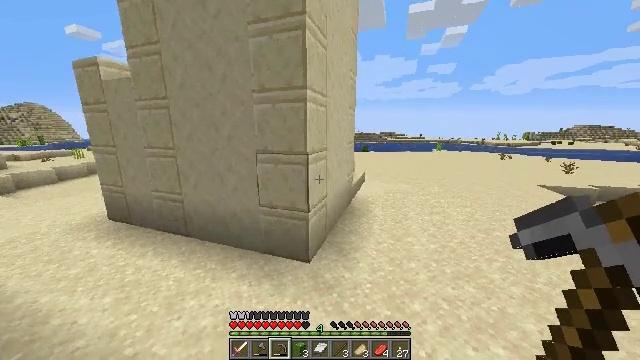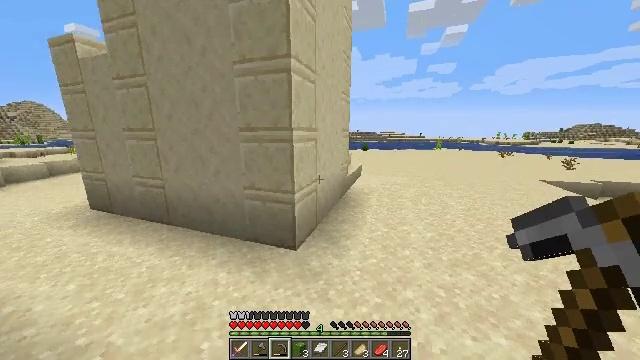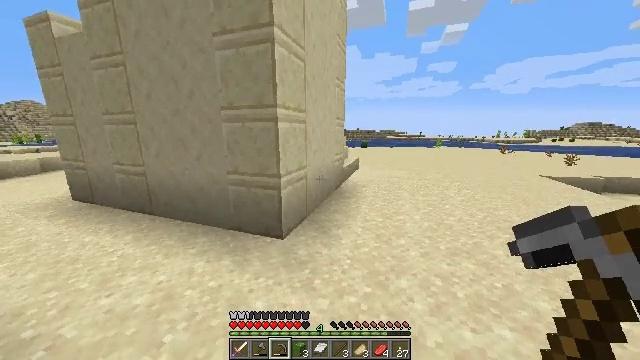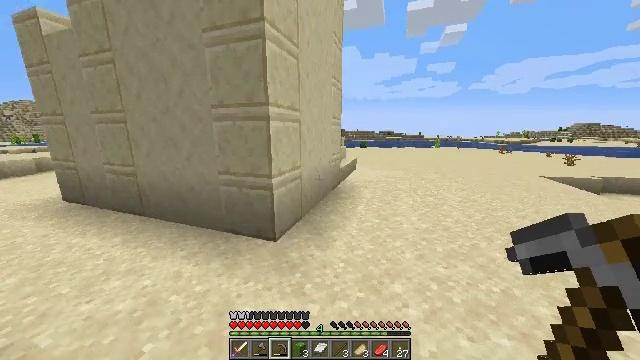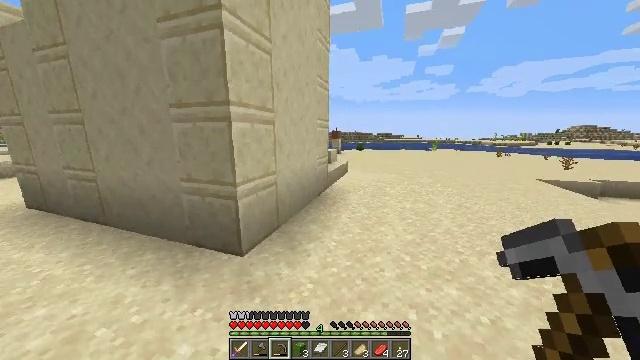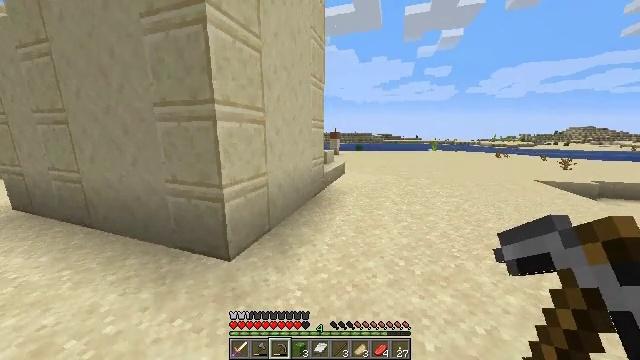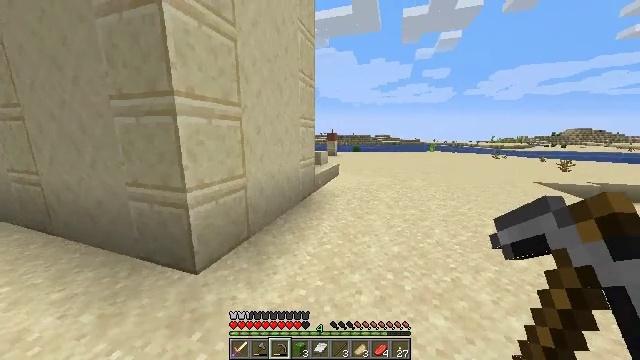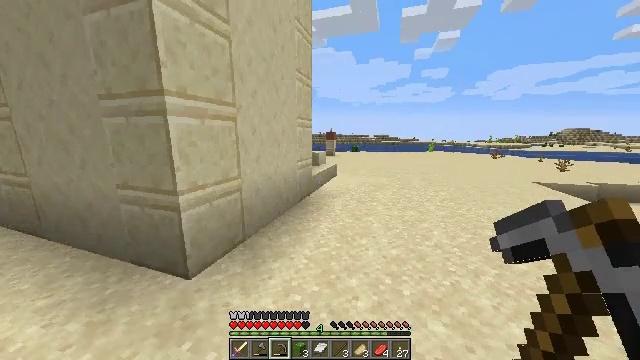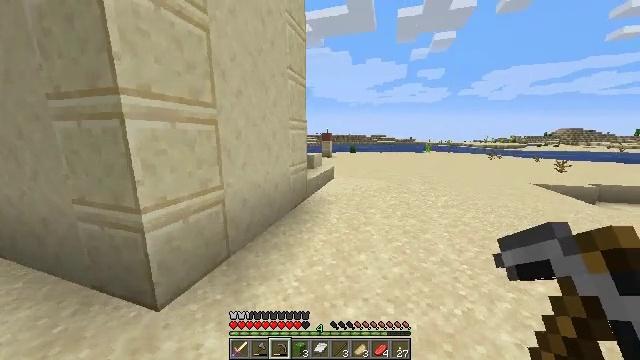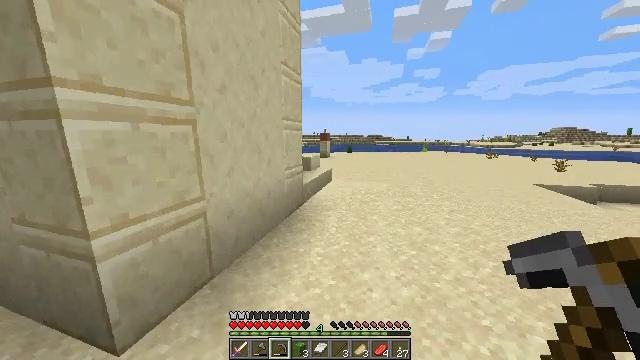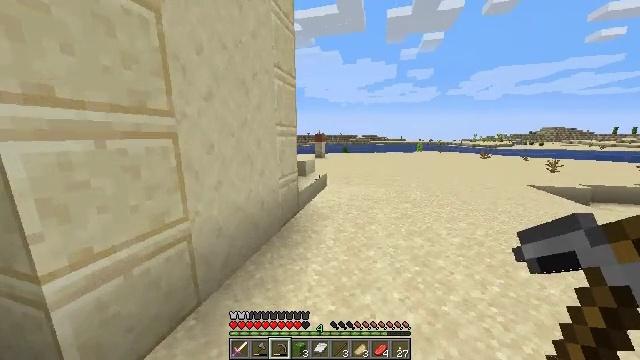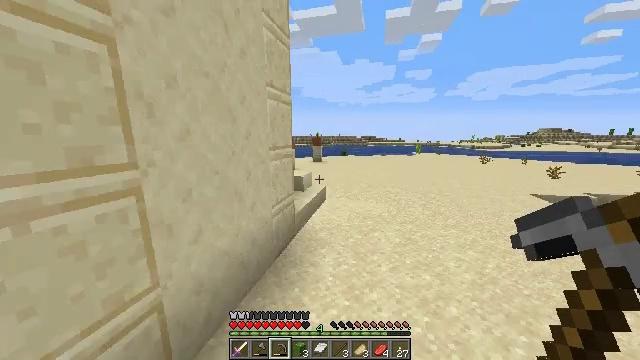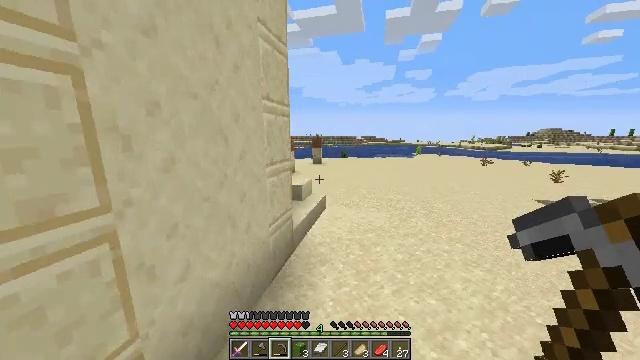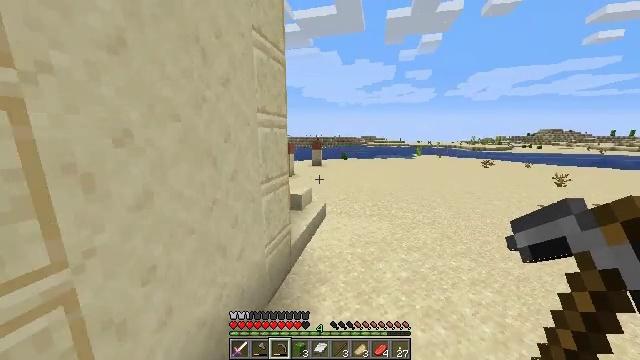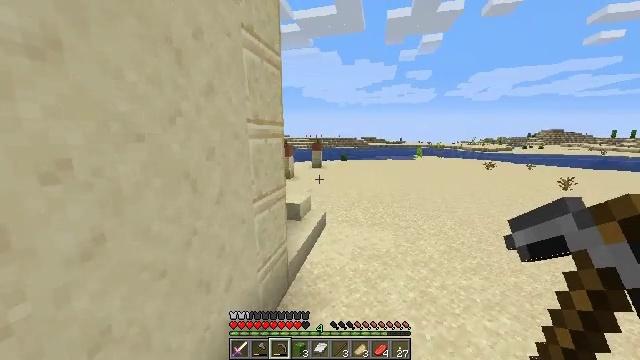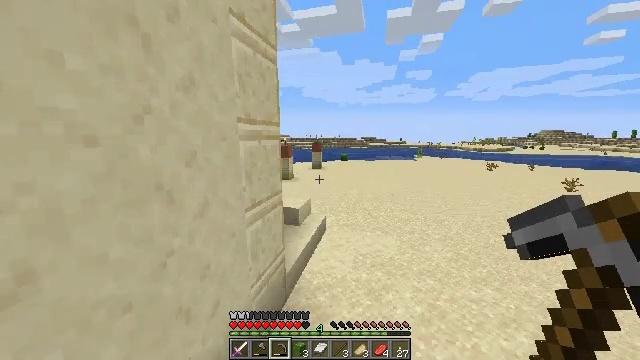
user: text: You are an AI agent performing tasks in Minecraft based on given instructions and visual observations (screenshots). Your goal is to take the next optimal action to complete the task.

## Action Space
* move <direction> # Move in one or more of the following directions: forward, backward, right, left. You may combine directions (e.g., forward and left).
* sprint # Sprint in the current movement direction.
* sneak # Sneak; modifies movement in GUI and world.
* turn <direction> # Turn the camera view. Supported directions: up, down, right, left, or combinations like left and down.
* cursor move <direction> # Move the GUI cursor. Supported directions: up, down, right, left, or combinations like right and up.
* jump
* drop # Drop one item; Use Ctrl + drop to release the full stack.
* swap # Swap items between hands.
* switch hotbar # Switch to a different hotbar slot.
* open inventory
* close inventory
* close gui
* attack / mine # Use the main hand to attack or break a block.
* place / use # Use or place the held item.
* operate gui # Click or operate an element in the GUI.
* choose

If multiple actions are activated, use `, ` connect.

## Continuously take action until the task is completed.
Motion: motion action
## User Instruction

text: Collect cut sandstone by mining it.
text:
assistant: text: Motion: move forward and move right, sprint
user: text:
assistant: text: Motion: move forward and move right, sprint
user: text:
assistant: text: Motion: move forward and move right, sprint
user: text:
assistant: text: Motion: move forward and move right, sprint
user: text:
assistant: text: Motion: move forward and move right, sprint
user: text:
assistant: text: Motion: move forward, sprint
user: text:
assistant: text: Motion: move forward, sprint
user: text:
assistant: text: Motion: move forward, sprint
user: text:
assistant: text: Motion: move forward, sprint
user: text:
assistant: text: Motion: move forward, sprint, turn right, jump
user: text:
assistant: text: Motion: move forward, sprint, jump
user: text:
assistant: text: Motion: move forward, sprint, jump
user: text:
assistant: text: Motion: move forward, sprint, jump
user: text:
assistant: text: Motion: move forward, sprint, jump
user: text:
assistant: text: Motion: move forward, sprint, jump
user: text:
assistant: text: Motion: move forward, sprint, jump
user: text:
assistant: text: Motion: move forward, sprint, jump
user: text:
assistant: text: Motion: move forward, sprint, turn left and down, jump
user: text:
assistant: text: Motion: move forward, sprint, turn left, jump
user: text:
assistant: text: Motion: move forward, sprint, turn left, jump
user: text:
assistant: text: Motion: move forward, sprint, turn left, jump
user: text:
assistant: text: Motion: move forward, sprint, turn left, jump
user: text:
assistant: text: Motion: move forward, sprint, turn left, jump
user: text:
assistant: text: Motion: move forward, sprint, jump
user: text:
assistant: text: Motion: move forward, sprint, jump
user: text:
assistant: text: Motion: move forward, sprint, turn left, jump
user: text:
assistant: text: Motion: move forward, sprint, turn left, jump
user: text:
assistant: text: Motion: move forward, sprint, turn left, jump
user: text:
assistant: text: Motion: move forward, sprint, turn left, jump
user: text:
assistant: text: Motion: move forward, sprint, turn left